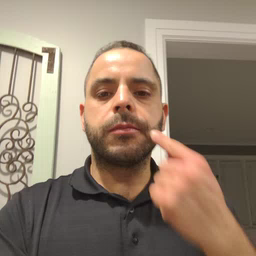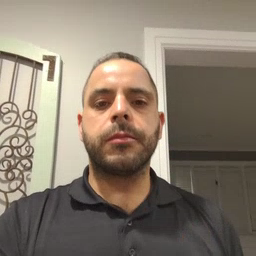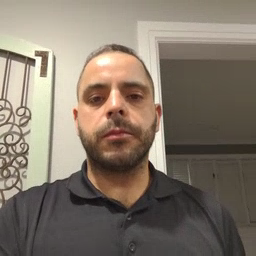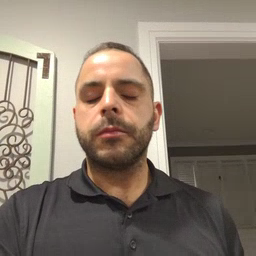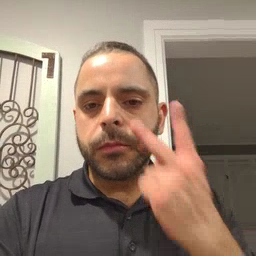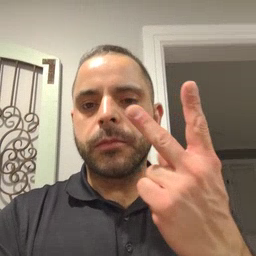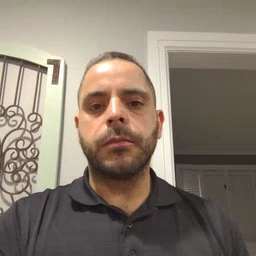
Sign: look